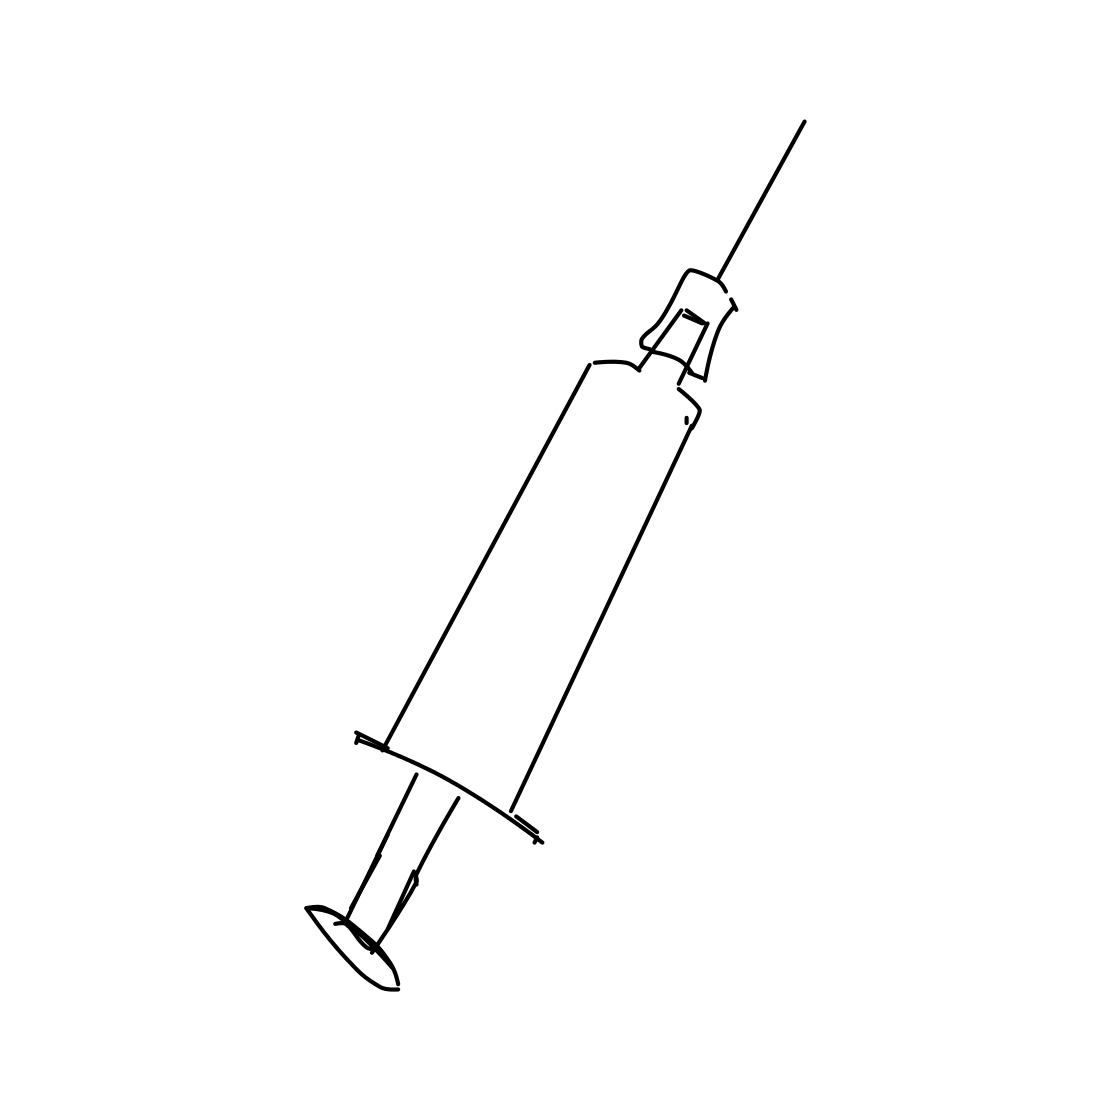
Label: syringe